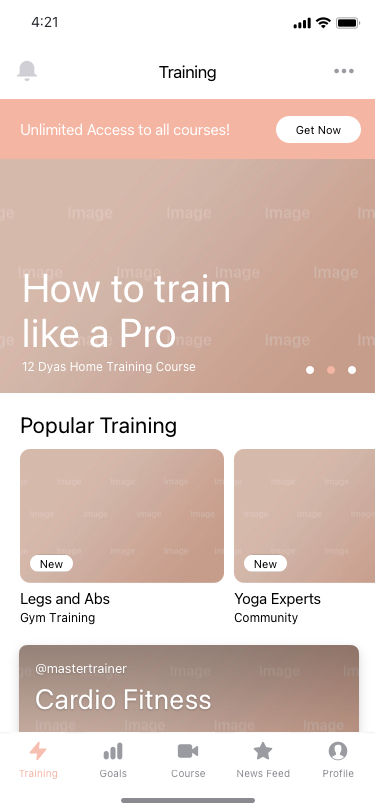
Text in this UI design:
Popular Training
12 Dyas Home Training Course
How to train like a Pro
Unlimited Access to all courses!